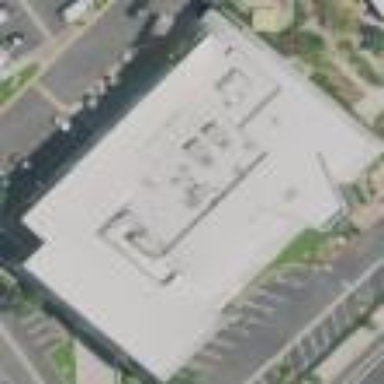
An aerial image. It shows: Office building.